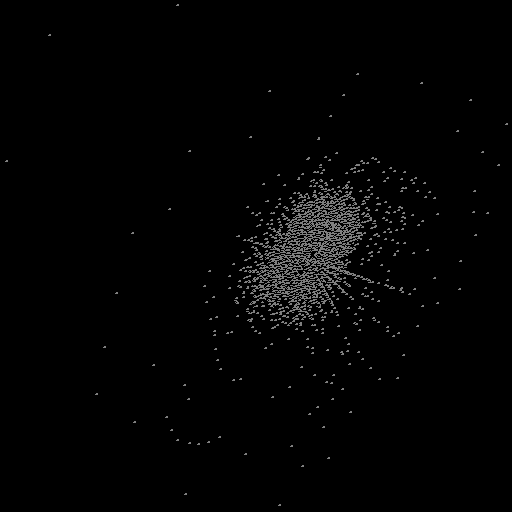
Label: supernova